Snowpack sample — Buffalo Mountain, Silverthorne, Colorado, USA (1/25/25, 10:11 AM MST)
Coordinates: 39.6222, -106.1139
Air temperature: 22 °F
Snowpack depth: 110 cm
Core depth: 30 cm
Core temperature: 42.8 °F
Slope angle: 12°, slope face: 102°
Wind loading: high
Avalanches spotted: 0
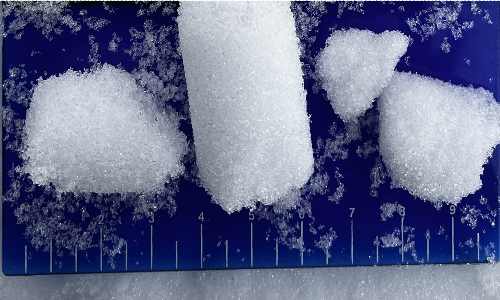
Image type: core
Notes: No avalanches nearby, collected on the outskirts of a fire break 15 meters from the treeline, on way to Buffalo and Red Mountain